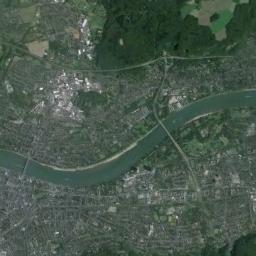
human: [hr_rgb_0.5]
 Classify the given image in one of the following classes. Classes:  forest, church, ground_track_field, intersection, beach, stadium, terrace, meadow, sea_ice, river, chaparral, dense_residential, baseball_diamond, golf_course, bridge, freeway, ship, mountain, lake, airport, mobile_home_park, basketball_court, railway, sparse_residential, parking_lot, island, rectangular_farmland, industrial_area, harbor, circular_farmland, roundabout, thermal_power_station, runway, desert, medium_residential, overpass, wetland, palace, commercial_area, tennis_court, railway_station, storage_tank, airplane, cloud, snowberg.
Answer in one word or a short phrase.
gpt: river